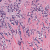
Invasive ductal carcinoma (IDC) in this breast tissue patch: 1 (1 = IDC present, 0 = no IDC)